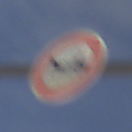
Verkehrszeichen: VerbotGespannfuhrwerke
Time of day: MorningAfternoon
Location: Outdoor (Suburban)
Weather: PartlyCloudy
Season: NotSpecified
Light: Natural